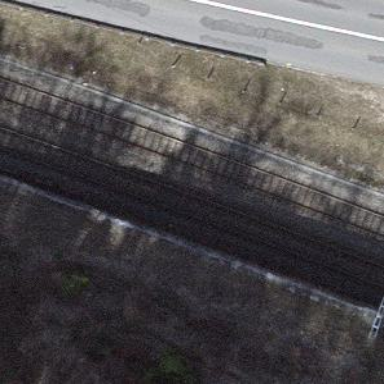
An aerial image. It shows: Single-track electrified railway with contact line.